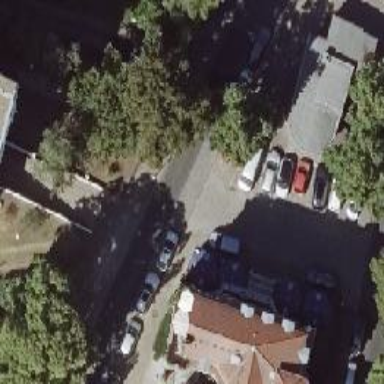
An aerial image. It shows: Residential road with sidewalks on both sides. There is parallel on-street parking on the right lane.